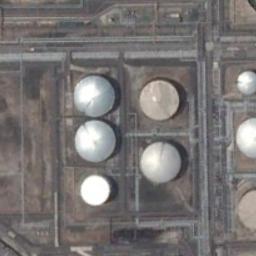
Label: storage_tank